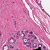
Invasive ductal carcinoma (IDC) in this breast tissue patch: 0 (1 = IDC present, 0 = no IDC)